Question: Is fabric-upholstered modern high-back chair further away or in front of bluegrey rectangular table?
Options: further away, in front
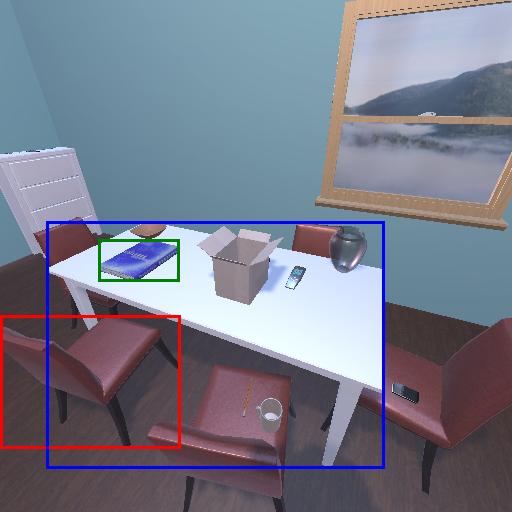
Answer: further away